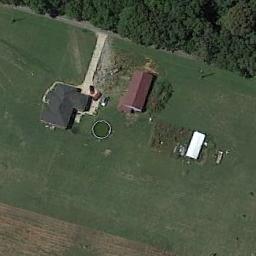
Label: sparse_residential